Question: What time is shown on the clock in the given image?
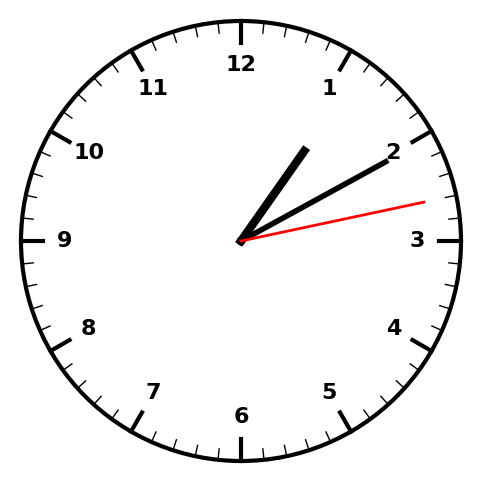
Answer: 01:10:13